Interaction volume radius: 10 \u00c5
Interaction volume height: 35 \u00c5
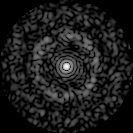
Disorder parameter: 0.8311